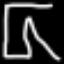
Label: pants